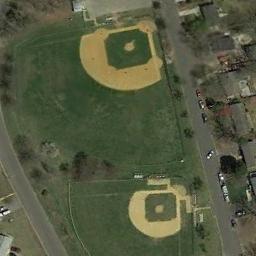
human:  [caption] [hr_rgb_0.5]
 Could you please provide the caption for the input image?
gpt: There are two baseball diamonds in the grass in the left of the roads and houses .

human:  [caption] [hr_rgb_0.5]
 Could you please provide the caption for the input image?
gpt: There are two baseball fields in the picture, One of which is about twice as large as the other .

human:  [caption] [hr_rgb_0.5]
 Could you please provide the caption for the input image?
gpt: There are two baseball diamonds between two roads .

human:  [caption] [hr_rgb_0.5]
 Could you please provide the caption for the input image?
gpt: Two baseball diamonds on the lawn with some trees and some houses beside .

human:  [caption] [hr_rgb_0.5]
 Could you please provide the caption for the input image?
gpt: The two baseball diamond are between two roads .